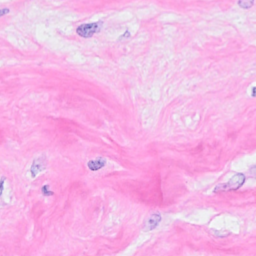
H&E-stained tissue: Breast